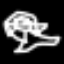
Label: angel